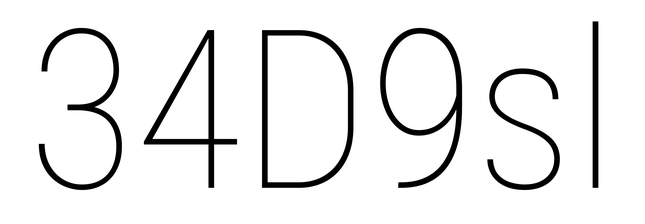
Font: Roboto_Condensed_Thin